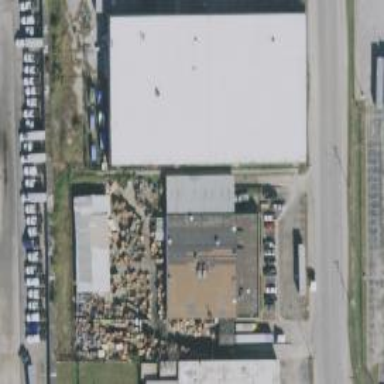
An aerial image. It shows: Warehouse building.